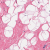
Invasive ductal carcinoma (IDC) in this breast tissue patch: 0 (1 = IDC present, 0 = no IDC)